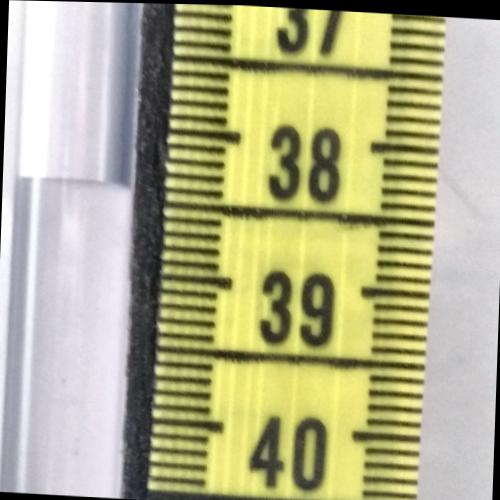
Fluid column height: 38.4 cm